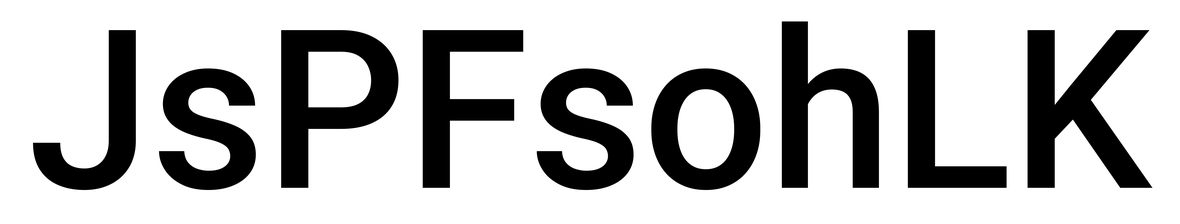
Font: Roboto_Medium